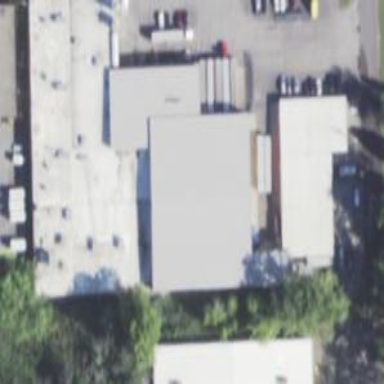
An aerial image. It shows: Industrial building that is food factory.